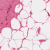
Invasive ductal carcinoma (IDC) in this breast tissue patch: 0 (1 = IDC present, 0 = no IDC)